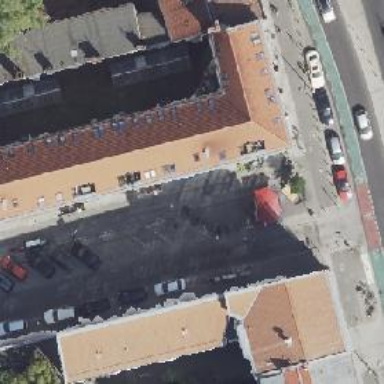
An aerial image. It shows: Bicycle parking area located in pedestrian zone.